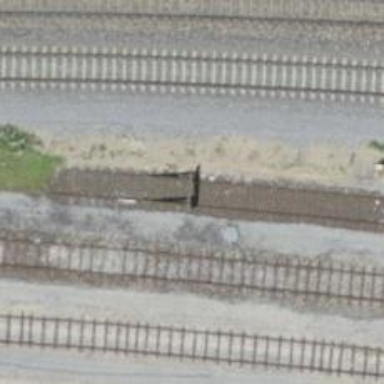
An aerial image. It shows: Railway buffer stop.